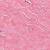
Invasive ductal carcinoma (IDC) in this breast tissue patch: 0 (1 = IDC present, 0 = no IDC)